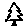
Label: tree